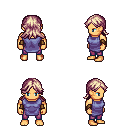
a pixel art fantasy rpg character, male body template, human, tanned skin, chain tabard jacket, magenta pants, white blonde loose hair, leather bracers, four views (front, back, left, right), 2x2 character sprite sheet, small pixel art, hard edges, no anti-aliasing